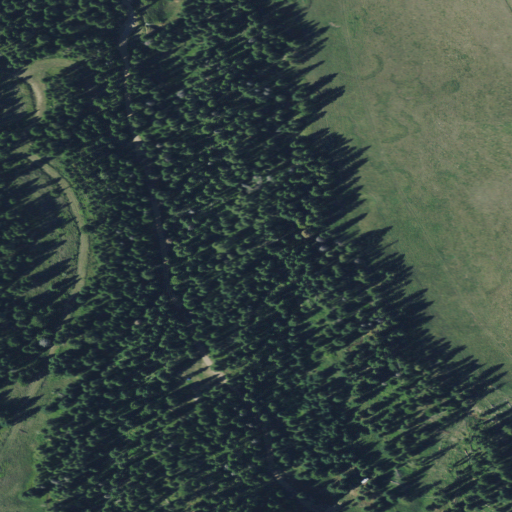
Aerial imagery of valley in Montana named Deadman Gulch containing evergreen forest and shrub